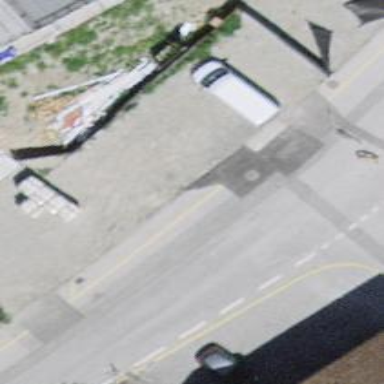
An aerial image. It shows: Sidewalk.